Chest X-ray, PA view. Patient: 43 years old, sex M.
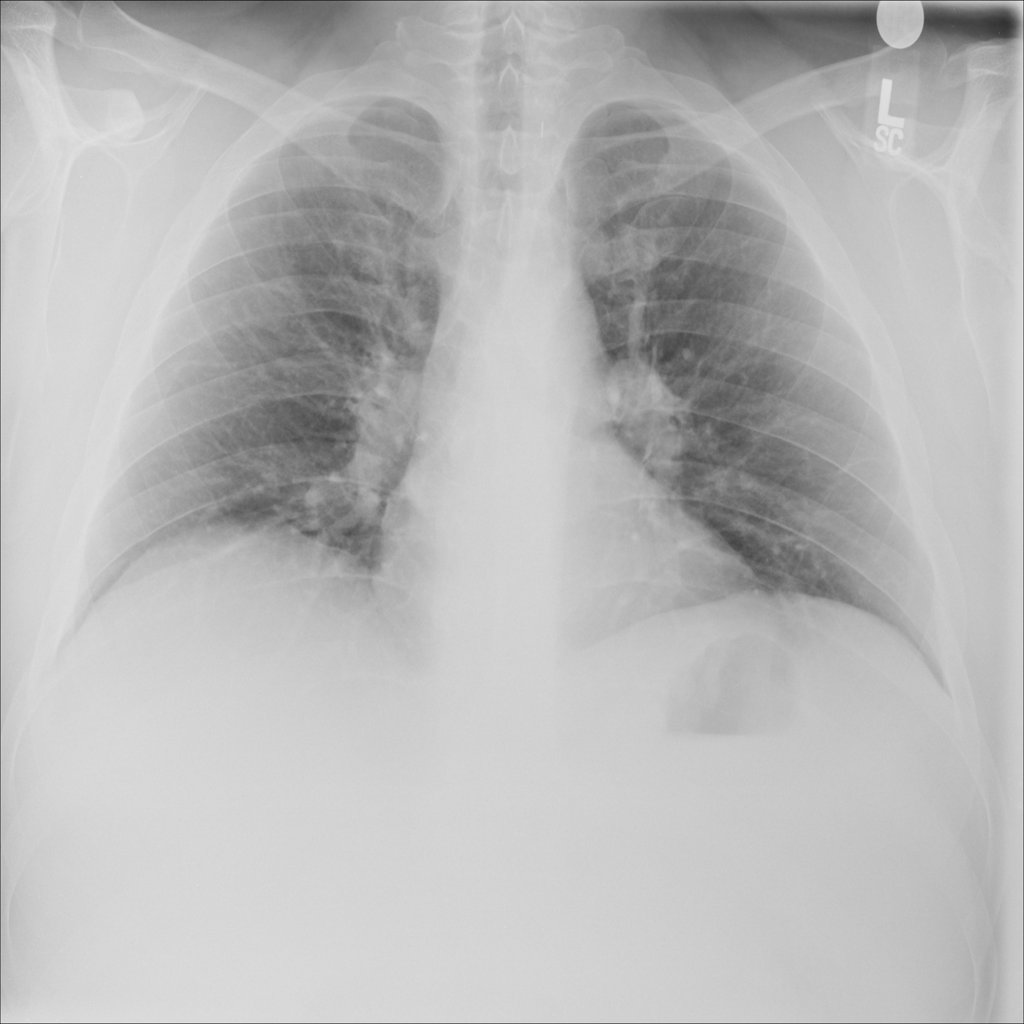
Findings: No Finding